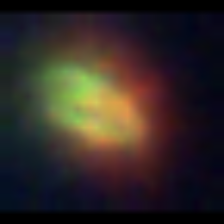
Taxon: NanoPlankton
Group: Other